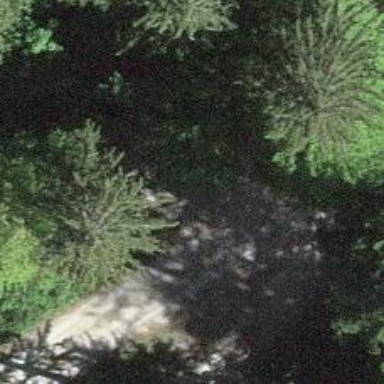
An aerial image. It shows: Unpaved track road.